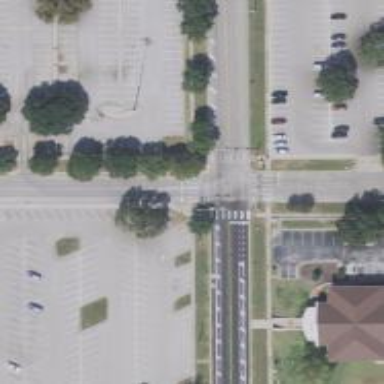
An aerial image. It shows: Marked crossing on the road.